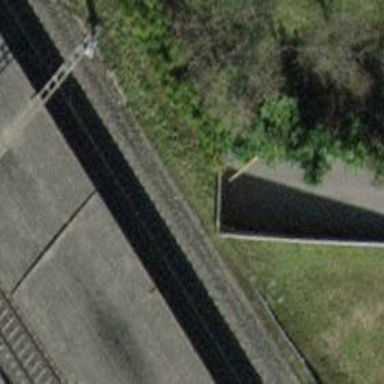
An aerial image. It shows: Footway passing through tunnel.